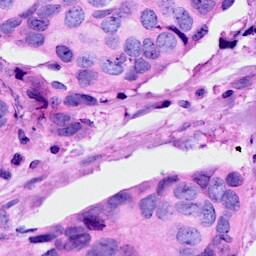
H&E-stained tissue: Breast